Question: Open up this site in IE8:
<URL>
See the white background? Any ideas what is causing that? I tried assigning a clear gif to it, and nothing changed. Works great in Chrome and FF

Help please : )
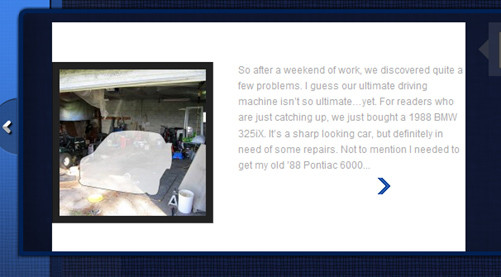
Answer: If you use the Developer Tools in IE8 (Keyboard shortcut F12) and inspect the element with the white background you will notice the following inline style applied to the element:
'''
<div class="slide" style="z-index: 5; position: absolute; background-color: #ffffff; zoom: 1; display: block; top: 0px; left: 0px;" cycleH="277" cycleW="500" jQuery1285163831375="11">
'''
What is generating the HTML for you? I assume it's JQuery UI?